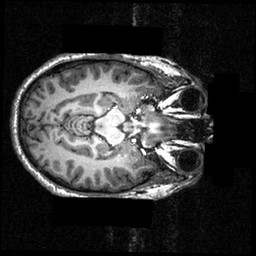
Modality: T1w
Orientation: axial
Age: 26
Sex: male
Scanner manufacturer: siemens
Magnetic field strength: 3.951 T
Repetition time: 1.5 s
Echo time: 0.00335 s